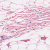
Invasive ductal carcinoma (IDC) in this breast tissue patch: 0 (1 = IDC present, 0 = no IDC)